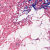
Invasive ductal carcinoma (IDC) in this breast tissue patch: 0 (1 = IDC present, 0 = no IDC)